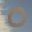
Label: 0